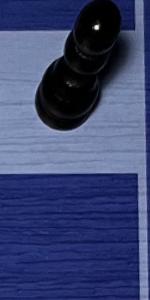
Label: Empty